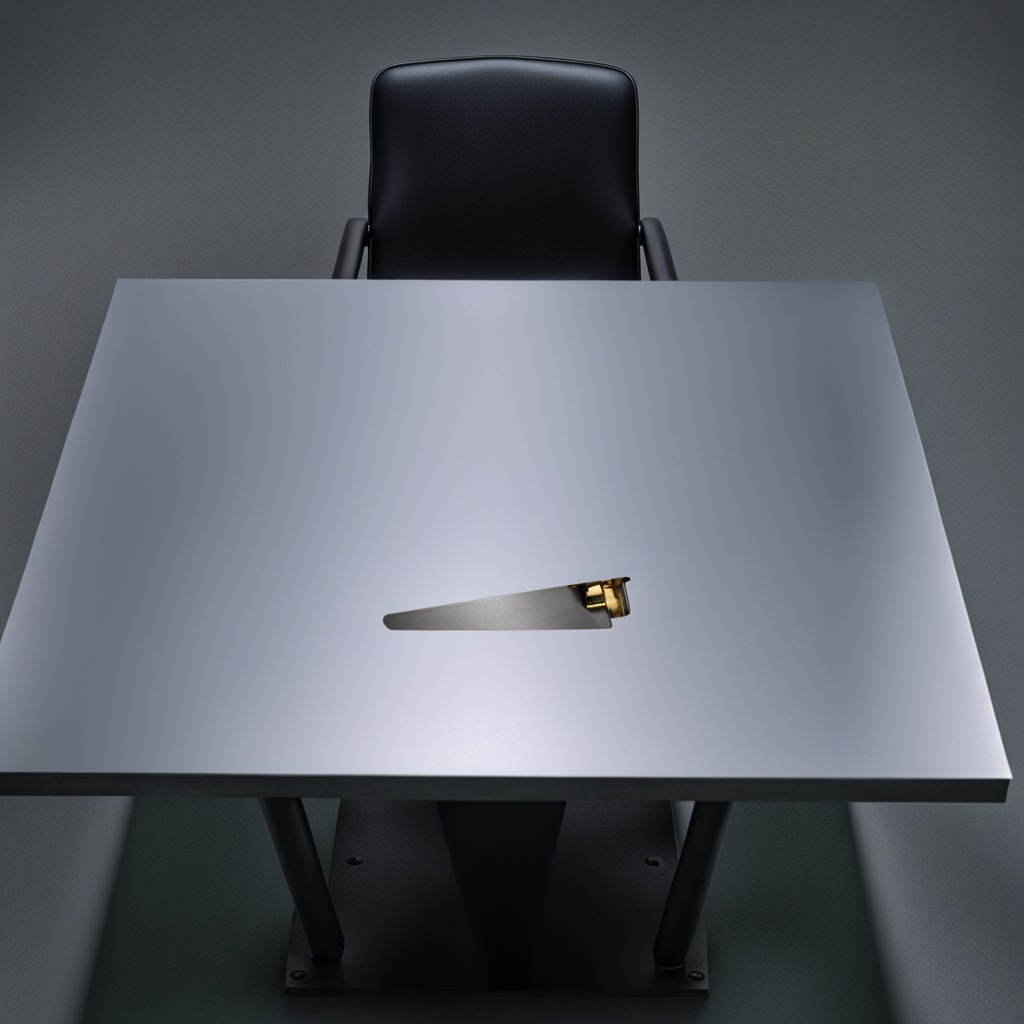
A metal saw is lying on a clean empty table in a basement in the evening soft directional lighting on the tabletop realistic grain studio-quality clarity centered framing